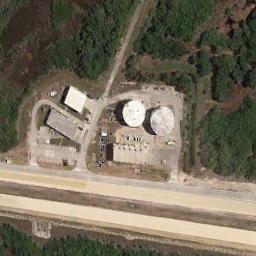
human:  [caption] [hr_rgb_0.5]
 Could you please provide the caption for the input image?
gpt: There are many different-sized storage tanks and many buildings in the factory, And there are large lawns in the factory .

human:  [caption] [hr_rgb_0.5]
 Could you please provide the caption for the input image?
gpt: Here are four black storage tanks of the same size .

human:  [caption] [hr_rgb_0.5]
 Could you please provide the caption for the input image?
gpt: The storage tanks are surrounded by trees .

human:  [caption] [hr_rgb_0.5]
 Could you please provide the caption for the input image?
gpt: There are two white storage tanks on the bare land next to the trees .

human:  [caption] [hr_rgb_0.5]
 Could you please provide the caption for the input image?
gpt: There are two storage tanks beside some green trees .